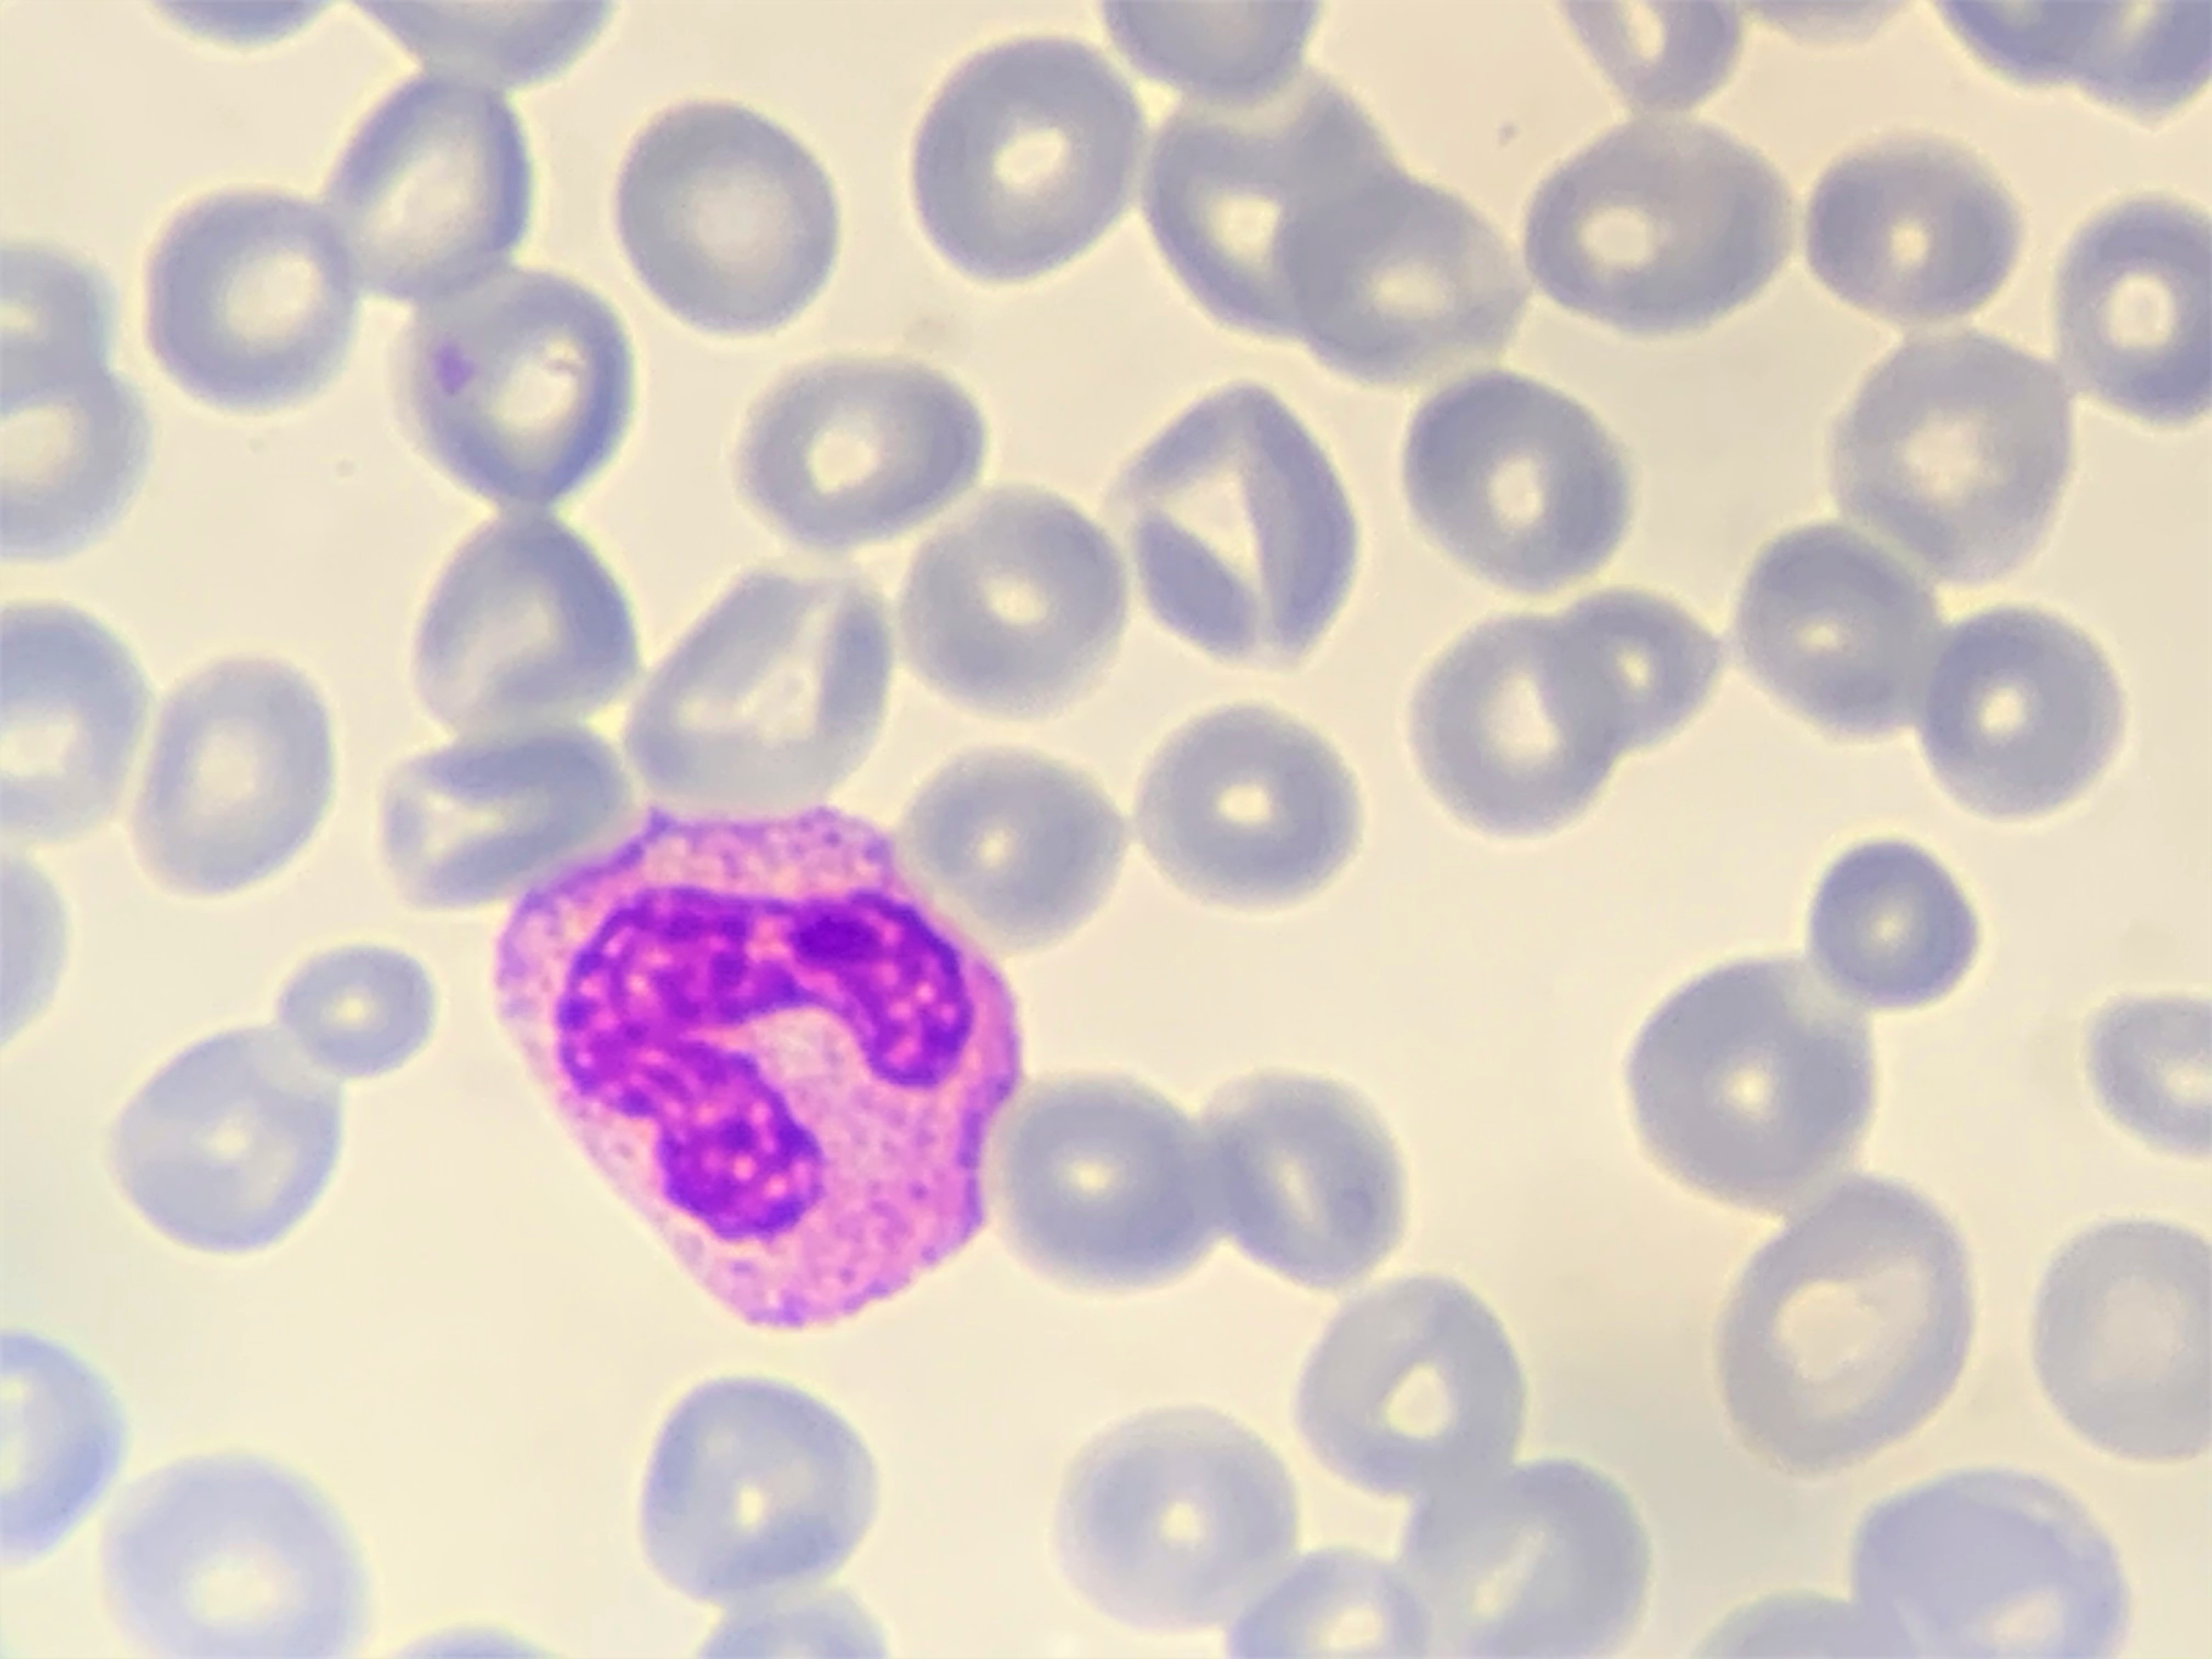
Cell type: BAND CELLS